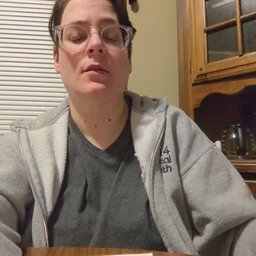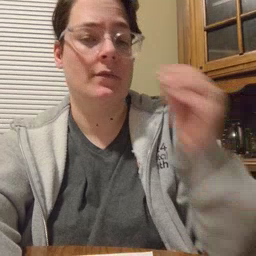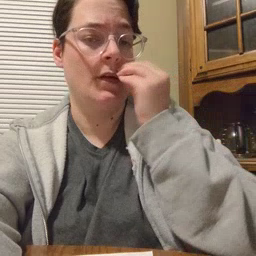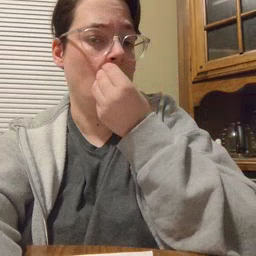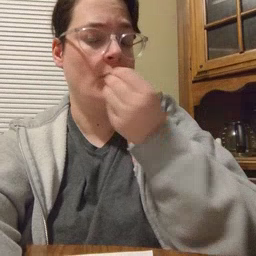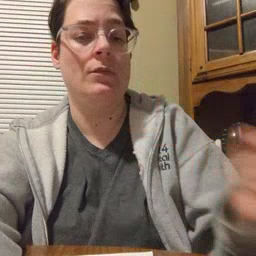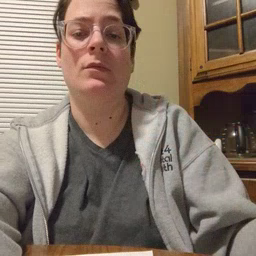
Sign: flower